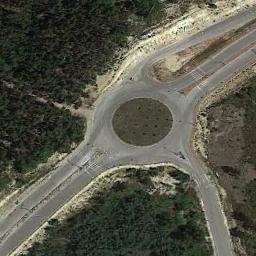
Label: roundabout